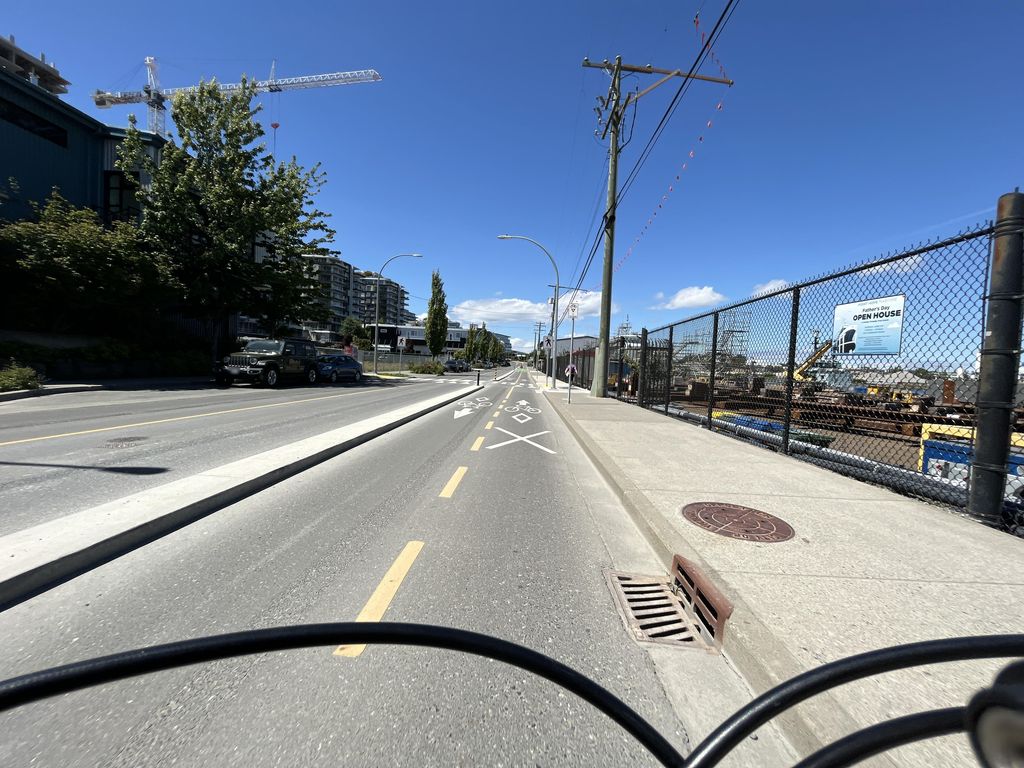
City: victoria